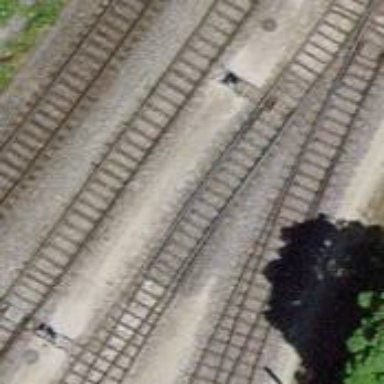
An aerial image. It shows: Railway switch.